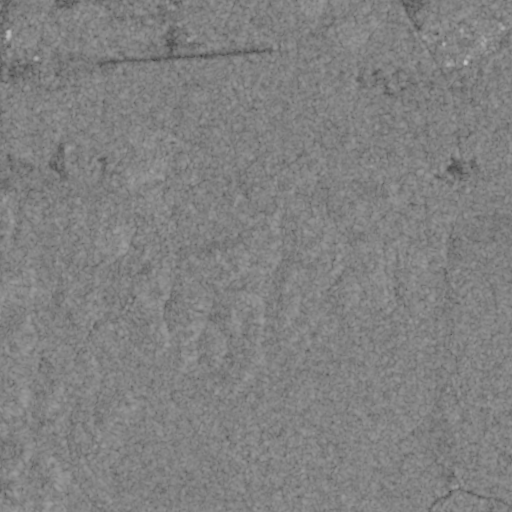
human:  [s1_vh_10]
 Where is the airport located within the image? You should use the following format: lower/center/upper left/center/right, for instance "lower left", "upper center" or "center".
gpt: The airport is located in the upper left of the image.
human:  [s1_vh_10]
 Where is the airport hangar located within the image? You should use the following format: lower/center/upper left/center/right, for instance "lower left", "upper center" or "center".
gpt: The airport hangar is located in the upper center of the image.
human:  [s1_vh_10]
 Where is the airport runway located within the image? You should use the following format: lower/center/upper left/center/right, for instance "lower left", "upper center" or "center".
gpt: The airport runway is located in the upper left of the image.
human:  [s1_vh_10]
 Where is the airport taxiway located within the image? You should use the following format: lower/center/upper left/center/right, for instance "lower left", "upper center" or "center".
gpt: The airport taxiway is located in the upper left of the image.
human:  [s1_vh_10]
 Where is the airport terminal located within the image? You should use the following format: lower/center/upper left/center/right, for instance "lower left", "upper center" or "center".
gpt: The airport terminal is located in the upper left of the image.
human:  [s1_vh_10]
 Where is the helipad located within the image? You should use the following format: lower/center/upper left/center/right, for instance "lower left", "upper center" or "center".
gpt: The helipad is located in the upper left of the image.
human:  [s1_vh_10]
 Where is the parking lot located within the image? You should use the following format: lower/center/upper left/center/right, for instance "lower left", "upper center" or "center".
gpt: The parking lot is located in the upper left of the image.
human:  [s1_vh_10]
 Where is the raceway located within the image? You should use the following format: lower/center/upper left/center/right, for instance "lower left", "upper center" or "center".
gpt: The raceway is located in the upper left of the image.
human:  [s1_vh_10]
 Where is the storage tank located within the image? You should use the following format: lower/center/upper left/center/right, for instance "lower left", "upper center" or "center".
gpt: The storage tank is located in the upper right of the image.
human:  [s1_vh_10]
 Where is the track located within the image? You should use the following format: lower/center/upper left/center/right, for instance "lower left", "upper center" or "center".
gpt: The track is located in the upper left of the image.
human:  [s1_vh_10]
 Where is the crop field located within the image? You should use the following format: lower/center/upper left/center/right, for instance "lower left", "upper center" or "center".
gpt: There is no crop field in the image.

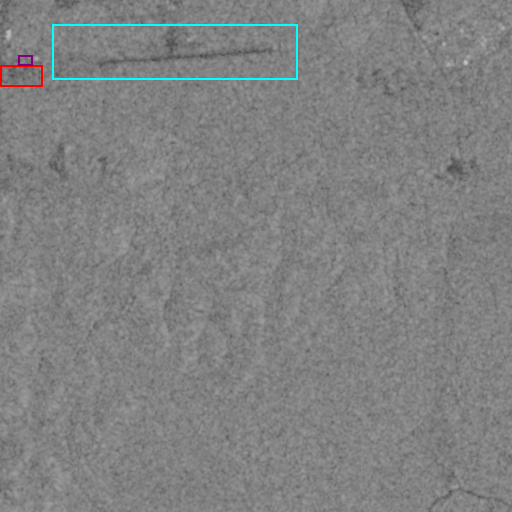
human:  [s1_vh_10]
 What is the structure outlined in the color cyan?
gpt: The structure outlined in cyan is an airport.
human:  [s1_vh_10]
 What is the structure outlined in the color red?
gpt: The structure outlined in red is a park.
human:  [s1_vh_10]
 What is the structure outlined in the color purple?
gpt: The structure outlined in purple is a parking lot.
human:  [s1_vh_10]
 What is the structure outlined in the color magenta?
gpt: There is no magenta outline.